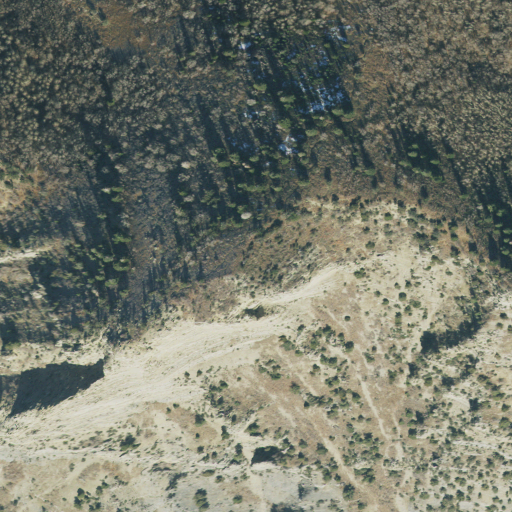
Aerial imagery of mountain in Utah named Kyhv Peak containing deciduous forest, evergreen forest, and shrub